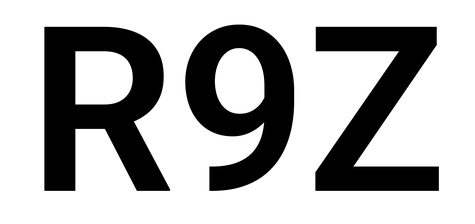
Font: Roboto_SemiBold